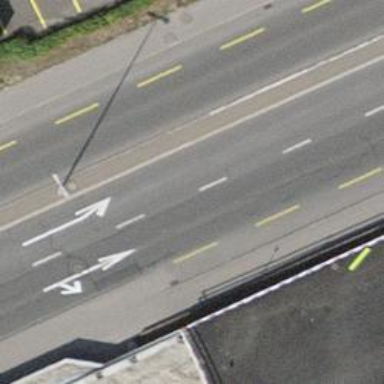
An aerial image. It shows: Asphalt cycleway.